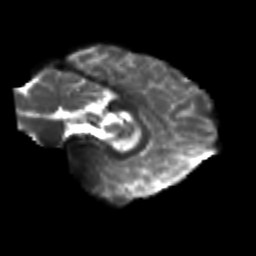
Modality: T2w
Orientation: sagittal
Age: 21
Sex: female
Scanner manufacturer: siemens
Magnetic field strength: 3 T
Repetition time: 3.5 s
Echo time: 0.104 s